Question: I'm having an issue where I can't see to get the 'Log in' text to be aligned with the rest of the navigation bar. Using 'margin' or 'padding' doesn't seem to push it up at all, and I managed to get it 3 pixels out by using 'line-height:0' but it wasn't enough. Ideas?
This is the design that I'm trying to achieve.

HTML
'''
<!DOCTYPE html>
<head>
<meta charset="utf-8">
<link rel="stylesheet" href="http://maxcdn.bootstrapcdn.com/bootstrap/3.3.5/css/bootstrap.min.css">
<link href="EvositeCSS.css" rel="stylesheet" type="text/css">
<script src="https://ajax.googleapis.com/ajax/libs/jquery/1.11.3/jquery.min.js"></script>
<script src="http://maxcdn.bootstrapcdn.com/bootstrap/3.3.5/js/bootstrap.min.js"> </script>
<link href='http://fonts.googleapis.com/css?family=Bree+Serif' rel='stylesheet' type='text/css'>
<script src="EvositeJS.js"> </script>
</head>
<body>
<div class="wrapper">
<div class="NavBar">
<div class="VictoriaHouse">
<img src="Images/VictoriaHouse.JPG" alt="Victoria House & Viney Court">
</div>
<div class="ActivePage">
<img src="Images/Triangle.PNG"> </img>
</div>
<div class= "LoginContainer">
<div class="DownTriangle">
<span class="glyphicon glyphicon-triangle-bottom" </span>
</div>
<h1 class="LoginTxt">Log in </h1>
</div>
<ul>
<li> <a href="Evosite.html" class="NavHome" id="Current")> Home </a> </li>
<li> <a href="#" class="NavLink"> News </a> </li>
<li> <a href="#" class="NavLink"> Tenants </a> </li>
<li> <a href="#" class="NavLink"> Heritage </a> </li>
<li> <a href="#" class="NavLink"> About Us </a> </li>
<li> <a href="#" class="NavLink"> Book the Meeting Room </a> </li>
<li> <a href="#" class="NavContact"> Contact Us </a> </li>
</ul>
</div> <!-- Ends NavBar <-->
</div> <!-- Ends wrapper -->
</body>
</html>
'''
CSS
'''
@charset "utf-8";
/* CSS Document */
.wrapper {
width:100%;
height:100%;
margin-left:auto;
margin-right:auto;
}
.VictoriaHouse {
padding-left:270px;
padding-top:20px;
padding-bottom:20px;
padding-right:140px;
float:left;
}
/* NavBar formatting */
.NavBar {
float:inline-block;
text-decoration:none;
}
ul {
float:inline-block;
padding-top:45px;
}
li {
display: inline;
}
a {
font-family: Bree Serif;
font-size:20px
}
a:link {
color:#002D62;
background-color:white;
}
a:visited {
color:#002D62;
text-decoration:none;
background-color:white;
}
a:hover {
text-decoration:none;
color: #007D68; /* Green */
}
a:active{
text-decoration:none;
color: #F68E56; /* orange */
}
.NavLink {
margin-left:20px;
text-decoration:none;
}
.NavHome {
margin-left:30px;
text-decoration:none;
}
.NavContact {
margin-left:20px;
text-decoration:none;
}
#Current {
color: #F68E56; /* orange */
}
.ActivePage {
float:left;
padding-top:25px;
padding-left:50px;
width:auto;
}
.LoginTxt {
font-family: Bree Serif;
font-size:20px;
color:#FF5A40;
padding-left:25px;
float:left;
}
.LoginContainer {
border-style:solid;
border-width:1.5px;
border-radius:5px;
border-color:#F68E56;
width:120px;
height:40px;
float:right;
margin-right:300px;
margin-top:40px;
}
.DownTriangle {
padding-left:90px;
padding-top:15px;
float:left;
position:relative;
}
.LoginTxtContainer {
margin-top:10px;
}
'''
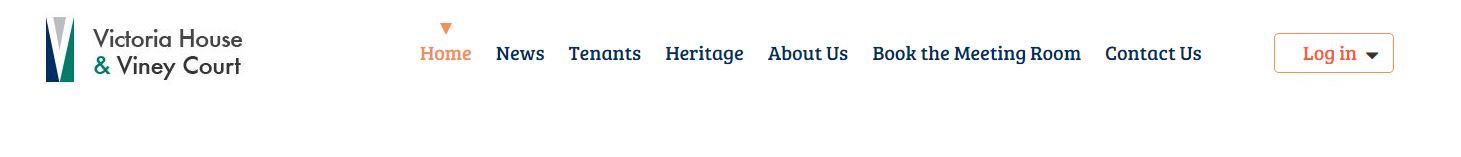
Answer: There are a couple of issues need to be fixed first.
'' is a self-closing tag, remove '</img>' from '<img src="Images/Triangle.PNG"> </img>', or use '<img src="" />'
It's missing a closing '>' here '<span class="glyphicon glyphicon-triangle-bottom" </span>'
Remove the ')' from '<a href="Evosite.html" class="NavHome" id="Current")>'
---
The best way to get the login button in the right place is to adjust the structure slightly, to move it next to the navigation bar. And don't use '<h1>' for it, as it's not a headline.
I rewrote most of the CSS, removed all the unnecessary styles, see the details and demo below.
<URL>
'''
/* For Demo Only */
@import url("https://fonts.googleapis.com/css?family=Bree+Serif");
@import url("https://maxcdn.bootstrapcdn.com/bootstrap/3.3.5/css/bootstrap.min.css");
/* CSS Document */
body {
font-family: "Bree Serif";
}
.wrapper {
width: 1200px;
margin: 0 auto;
padding: 20px;
}
/* NavBar formatting */
.NavBar {
overflow: auto;
font-size: 20px;
}
.VictoriaHouse,
.MainNavigation {
float: left;
}
.MainNavigation {
padding-top: 30px;
}
.MainNavigation ul {
margin: 0;
padding: 0 0 0 20px;
}
.MainNavigation li {
display: inline-block;
vertical-align: top;
}
.MainNavigation a {
margin: 0 10px;
text-decoration: none;
color: #000;
display: block;
position: relative;
}
.MainNavigation #Current:after,
.MainNavigation a:hover:after {
content: url("http://i.imgur.com/zN4WiYV.png");
color: #F68E56;
width: 100%;
text-align: center;
position: absolute;
top: -20px;
left: 0;
}
.MainNavigation a:hover {
color: #007D68;
}
.LoginContainer {
float: right;
margin-top: 25px;
border: 1px solid #F68E56;
border-radius: 5px;
width: 120px;
height: 40px;
line-height: 40px;
text-align: center;
}
.LoginContainer .LoginTxt {
text-decoration: none;
color: #FF5A40;
}
.LoginTxt .glyphicon {
font-size: 14px;
color: #000;
}
.LoginTxt:hover .glyphicon {
color: #FF5A40;
}
'''
'''
<div class="wrapper">
<div class="NavBar">
<div class="VictoriaHouse">
<img src="http://i.imgur.com/eB6yyLi.jpg" alt="Victoria House & Viney Court" />
</div>
<div class="MainNavigation">
<ul>
<li> <a href="Evosite.html" class="NavHome" id="Current"> Home </a> </li>
<li> <a href="#" class="NavLink"> News </a> </li>
<li> <a href="#" class="NavLink"> Tenants </a> </li>
<li> <a href="#" class="NavLink"> Heritage </a> </li>
<li> <a href="#" class="NavLink"> About Us </a> </li>
<li> <a href="#" class="NavLink"> Book the Meeting Room </a> </li>
<li> <a href="#" class="NavContact"> Contact Us </a> </li>
</ul>
</div>
<div class="LoginContainer">
<a class="LoginTxt" href="#"> Log in <span class="glyphicon glyphicon-triangle-bottom"></span> </a>
</div>
</div>
<!-- Ends NavBar <-->
</div>
<!-- Ends wrapper -->
'''